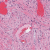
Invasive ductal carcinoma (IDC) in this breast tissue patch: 1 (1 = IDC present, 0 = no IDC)